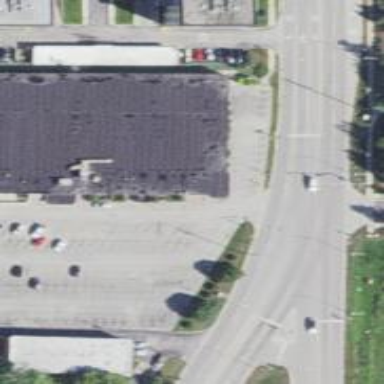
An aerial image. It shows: Retail building with bowling alley.